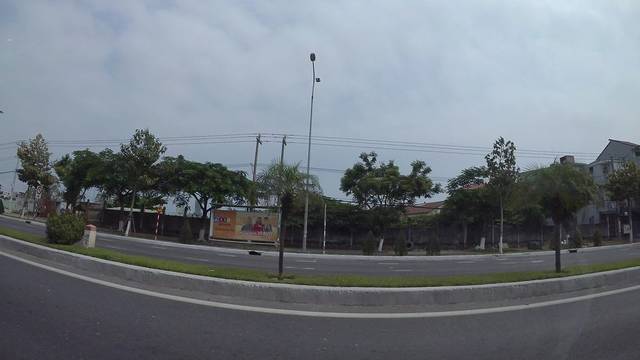
Region: Vietnam
Coordinates: 16.083, 108.237